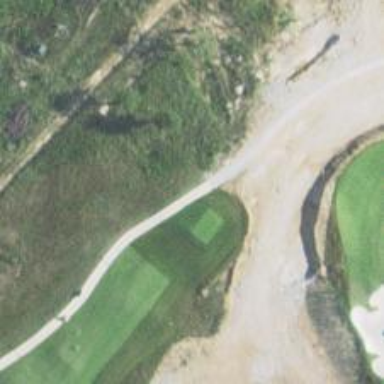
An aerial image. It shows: Footway that doubles as golf path.